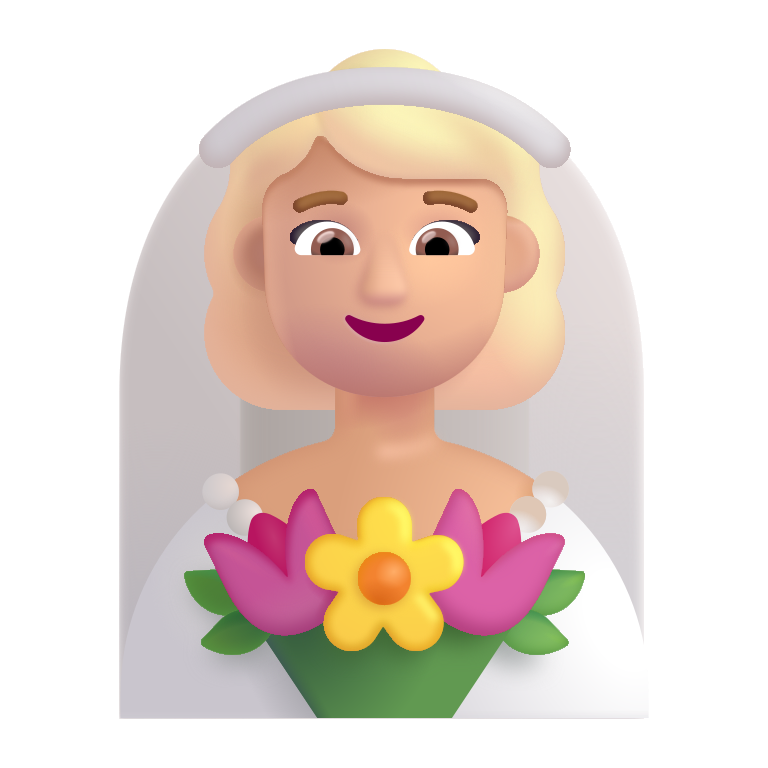
woman with veil color  light